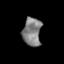
Tissue: prostate
Cell type: T cells
Senescence score: 0.1842
Nuclear area (px): 515
Mean DAPI intensity: 127.631